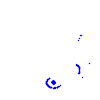
Particle: kaon